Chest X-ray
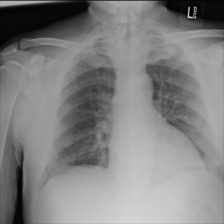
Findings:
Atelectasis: positive
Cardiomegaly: negative
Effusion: negative
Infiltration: positive
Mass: negative
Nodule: negative
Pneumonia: negative
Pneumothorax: negative
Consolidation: negative
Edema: negative
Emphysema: negative
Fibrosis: negative
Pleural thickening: negative
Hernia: negative